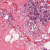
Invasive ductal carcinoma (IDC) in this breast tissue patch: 0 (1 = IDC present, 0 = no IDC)